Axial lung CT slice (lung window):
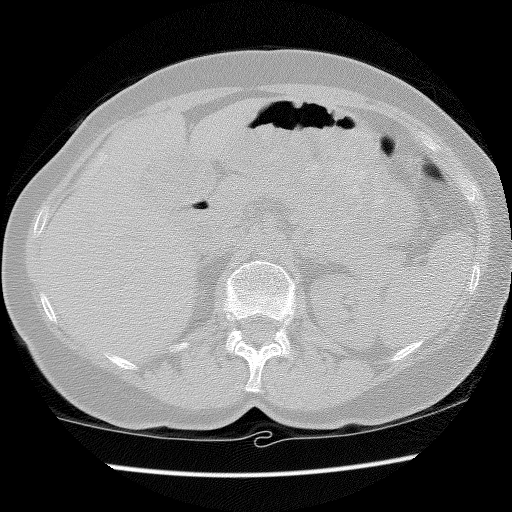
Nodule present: no